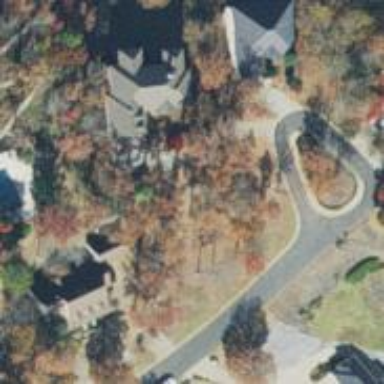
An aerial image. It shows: Driveway leading to service road.